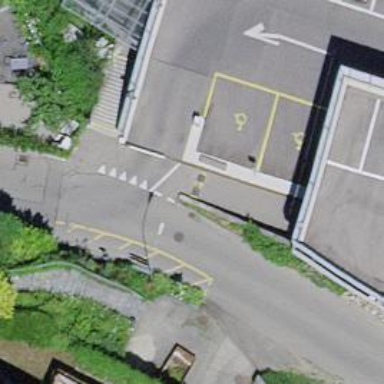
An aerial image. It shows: Parking entrance.